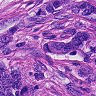
Metastatic tissue present: yes